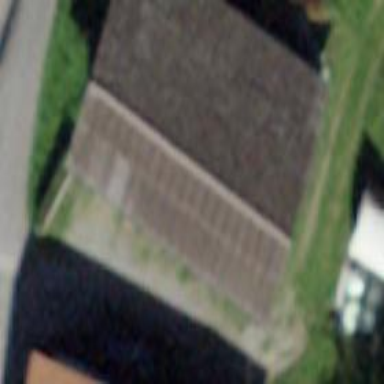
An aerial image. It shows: Shed.